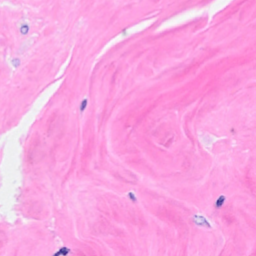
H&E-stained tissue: Breast